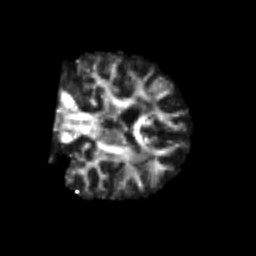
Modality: FA
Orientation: coronal
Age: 60
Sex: male
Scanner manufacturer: siemens
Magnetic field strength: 3 T
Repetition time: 4.999 s
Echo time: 0.07946 s